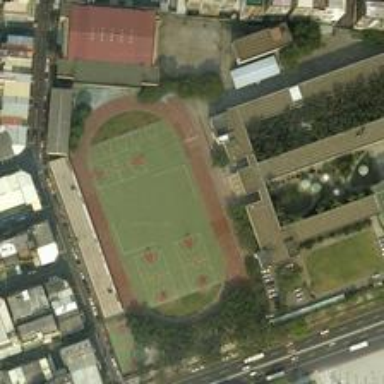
The high-rise buildings here is very dense, and the basketball court is located in an open space close to the road .